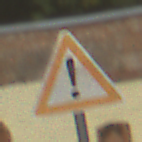
Verkehrszeichen: Gefahrenstelle
Umgebung: Outdoor, Suburban
Tageszeit: Midday
Wetter: PartlyCloudy
Licht: Natural
Jahreszeit: NotSpecified
Kontrast: HighContrast